Question: In my application the fragment activity holds two fragments, Fragment A and Fragment B. Fragment B is a view pager that contains 3 fragments.

In my activity, to prevent that the fragment is recreated on config changes:
'''
if(getSupportFragmentManager().findFragmentByTag(MAIN_TAB_FRAGMENT) == null) {
getSupportFragmentManager().beginTransaction().replace(R.id.container, new MainTabFragment(), MAIN_TAB_FRAGMENT).commit();
}
'''
Code for Fragment B:
'''
public class MainTabFragment extends Fragment {
private PagerSlidingTabStrip mSlidingTabLayout;
private LfPagerAdapter adapter;
private ViewPager mViewPager;
@Override
public void onCreate(Bundle savedInstanceState) {
super.onCreate(savedInstanceState);
setRetainInstance(true);
}
@Nullable
@Override
public View onCreateView(LayoutInflater inflater, ViewGroup container, Bundle savedInstanceState) {
return inflater.inflate(R.layout.fragment_tab, container, false);
}
@Override
public void onViewCreated(View view, Bundle savedInstanceState) {
this.adapter = new LfPagerAdapter(getChildFragmentManager());
this.mViewPager = (ViewPager) view.findViewById(R.id.viewpager);
this.mViewPager.setAdapter(adapter);
this.mSlidingTabLayout = (PagerSlidingTabStrip) view.findViewById(R.id.sliding_tabs);
this.mSlidingTabLayout.setViewPager(this.mViewPager);
}
}
'''
Code for the adapter:
'''
public class LfPagerAdapter extends FragmentPagerAdapter {
private static final int NUM_ITEMS = 3;
private FragmentManager fragmentManager;
public LfPagerAdapter(FragmentManager fm) {
super(fm);
this.fragmentManager = fm;
}
@Override
public int getCount() {
return NUM_ITEMS;
}
@Override
public Fragment getItem(int position) {
Log.d("TEST","TEST");
switch (position) {
case 1:
return FragmentC.newInstance();
case 2:
return FragmentD.newInstance();
default:
return FragmentE.newInstance();
}
}
}
'''
My problem is that I am not able to retain the state of the view pager an its child fragments on orientation changes.
Obviously this is called on every rotation:
'''
this.adapter = new LfPagerAdapter(getChildFragmentManager());
'''
which will cause the whole pager to be recreated, right? As a result
'''
getItem(int position)
'''
will be called on every rotation and the fragment will be created from scratch and losing his state:
'''
return FragmentC.newInstance();
'''
I tried solving this with:
'''
if(this.adapter == null)
this.adapter = new LfPagerAdapter(getChildFragmentManager());
'''
in 'onViewCreated' but the result was that on rotation the fragments inside the pager where removed.
Any ideas how to correctly retain the state inside the pager?
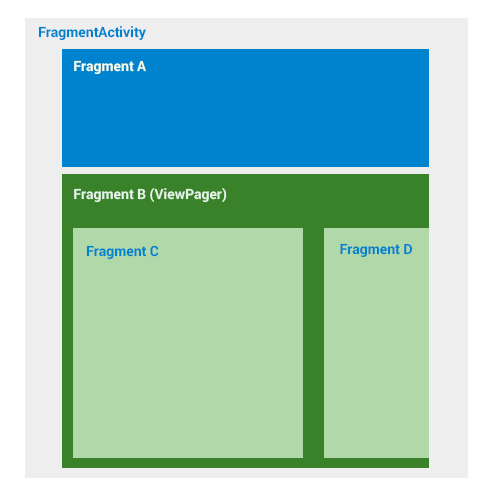
Answer: You will need to do 2 things to resolve the issue:
1) You should use 'onCreate' method instead of 'onViewCreated' to instantiate 'LfPagerAdapter';
i.e.:
'''
public class MainTabFragment extends Fragment {
private PagerSlidingTabStrip mSlidingTabLayout;
private LfPagerAdapter adapter;
private ViewPager mViewPager;
@Override
public void onCreate(Bundle savedInstanceState) {
super.onCreate(savedInstanceState);
setRetainInstance(true);
this.adapter = new LfPagerAdapter(getChildFragmentManager());
}
@Nullable
@Override
public View onCreateView(LayoutInflater inflater, ViewGroup container, Bundle savedInstanceState) {
return inflater.inflate(R.layout.fragment_tab, container, false);
}
@Override
public void onViewCreated(View view, Bundle savedInstanceState) {
this.mViewPager = (ViewPager) view.findViewById(R.id.viewpager);
this.mViewPager.setAdapter(adapter);
this.mSlidingTabLayout = (PagerSlidingTabStrip) view.findViewById(R.id.sliding_tabs);
this.mSlidingTabLayout.setViewPager(this.mViewPager);
}
}
'''
2) You will need to extend 'FragmentStatePagerAdapter' instead of 'FragmentPagerAdapter'